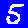
Digit: 5